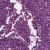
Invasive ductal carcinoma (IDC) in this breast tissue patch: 1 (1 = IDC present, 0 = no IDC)